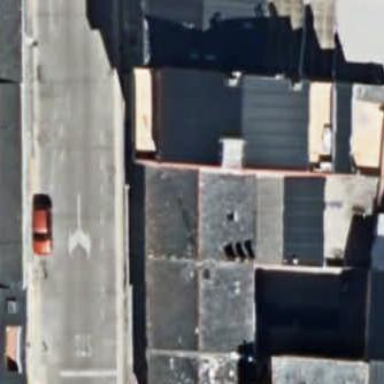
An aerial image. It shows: Garage building.